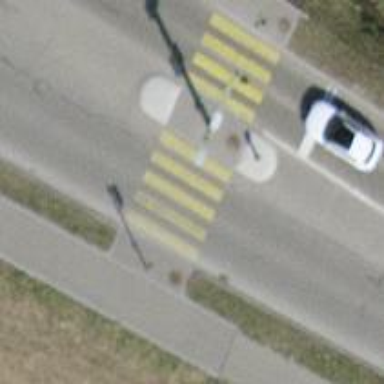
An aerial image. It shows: Crossing with traffic signals and pedestrian island.